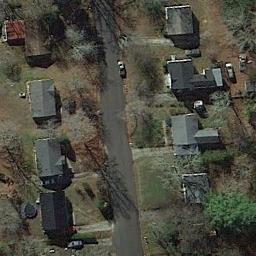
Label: medium_residential